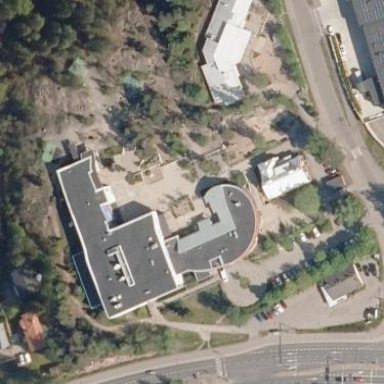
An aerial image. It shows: School.